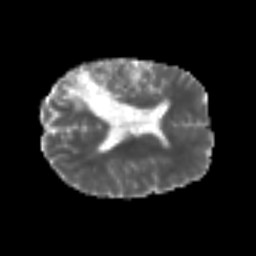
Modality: MD
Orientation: axial
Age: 69
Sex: female
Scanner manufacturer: siemens
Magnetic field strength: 3 T
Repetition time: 5.6 s
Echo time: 0.082 s